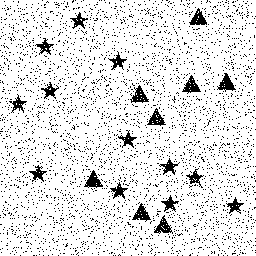
Squares: 0
Triangles: 8
Stars: 12
Total shapes: 20